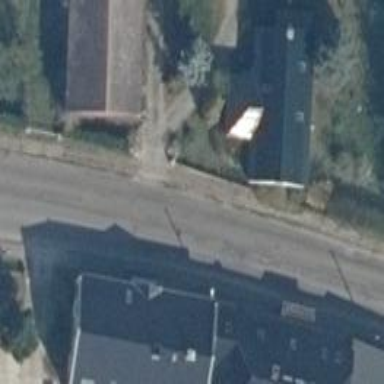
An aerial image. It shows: Secondary road with asphalt surface.